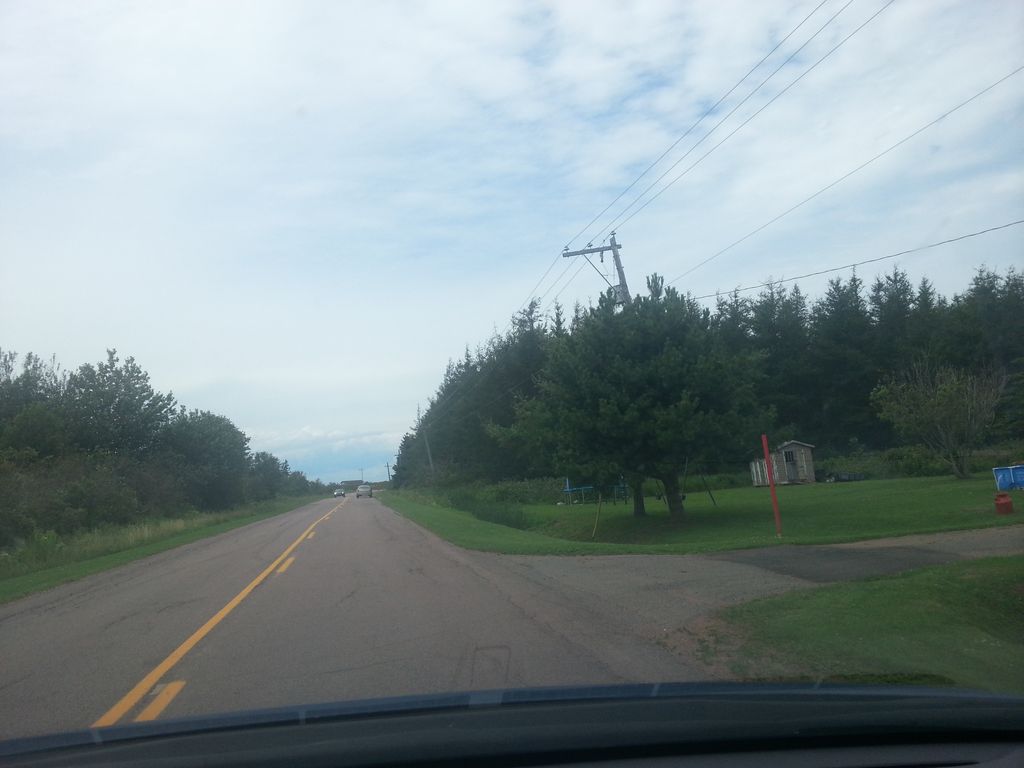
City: charlottetown